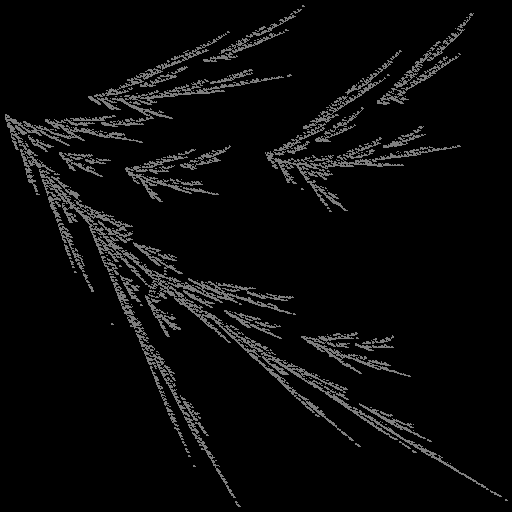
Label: filmyfern